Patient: sex M, age 34
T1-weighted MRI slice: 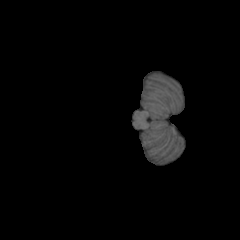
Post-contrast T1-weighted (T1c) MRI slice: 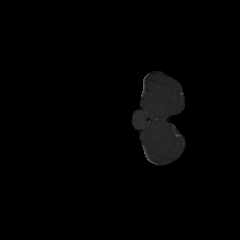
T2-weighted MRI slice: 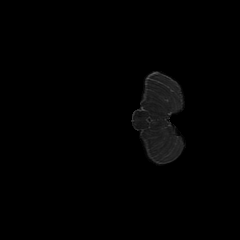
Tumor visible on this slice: no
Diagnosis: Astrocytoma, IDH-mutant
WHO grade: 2